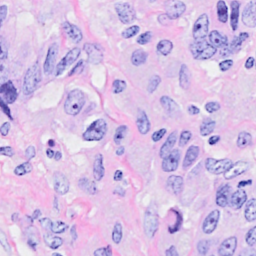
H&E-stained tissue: Breast